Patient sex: F
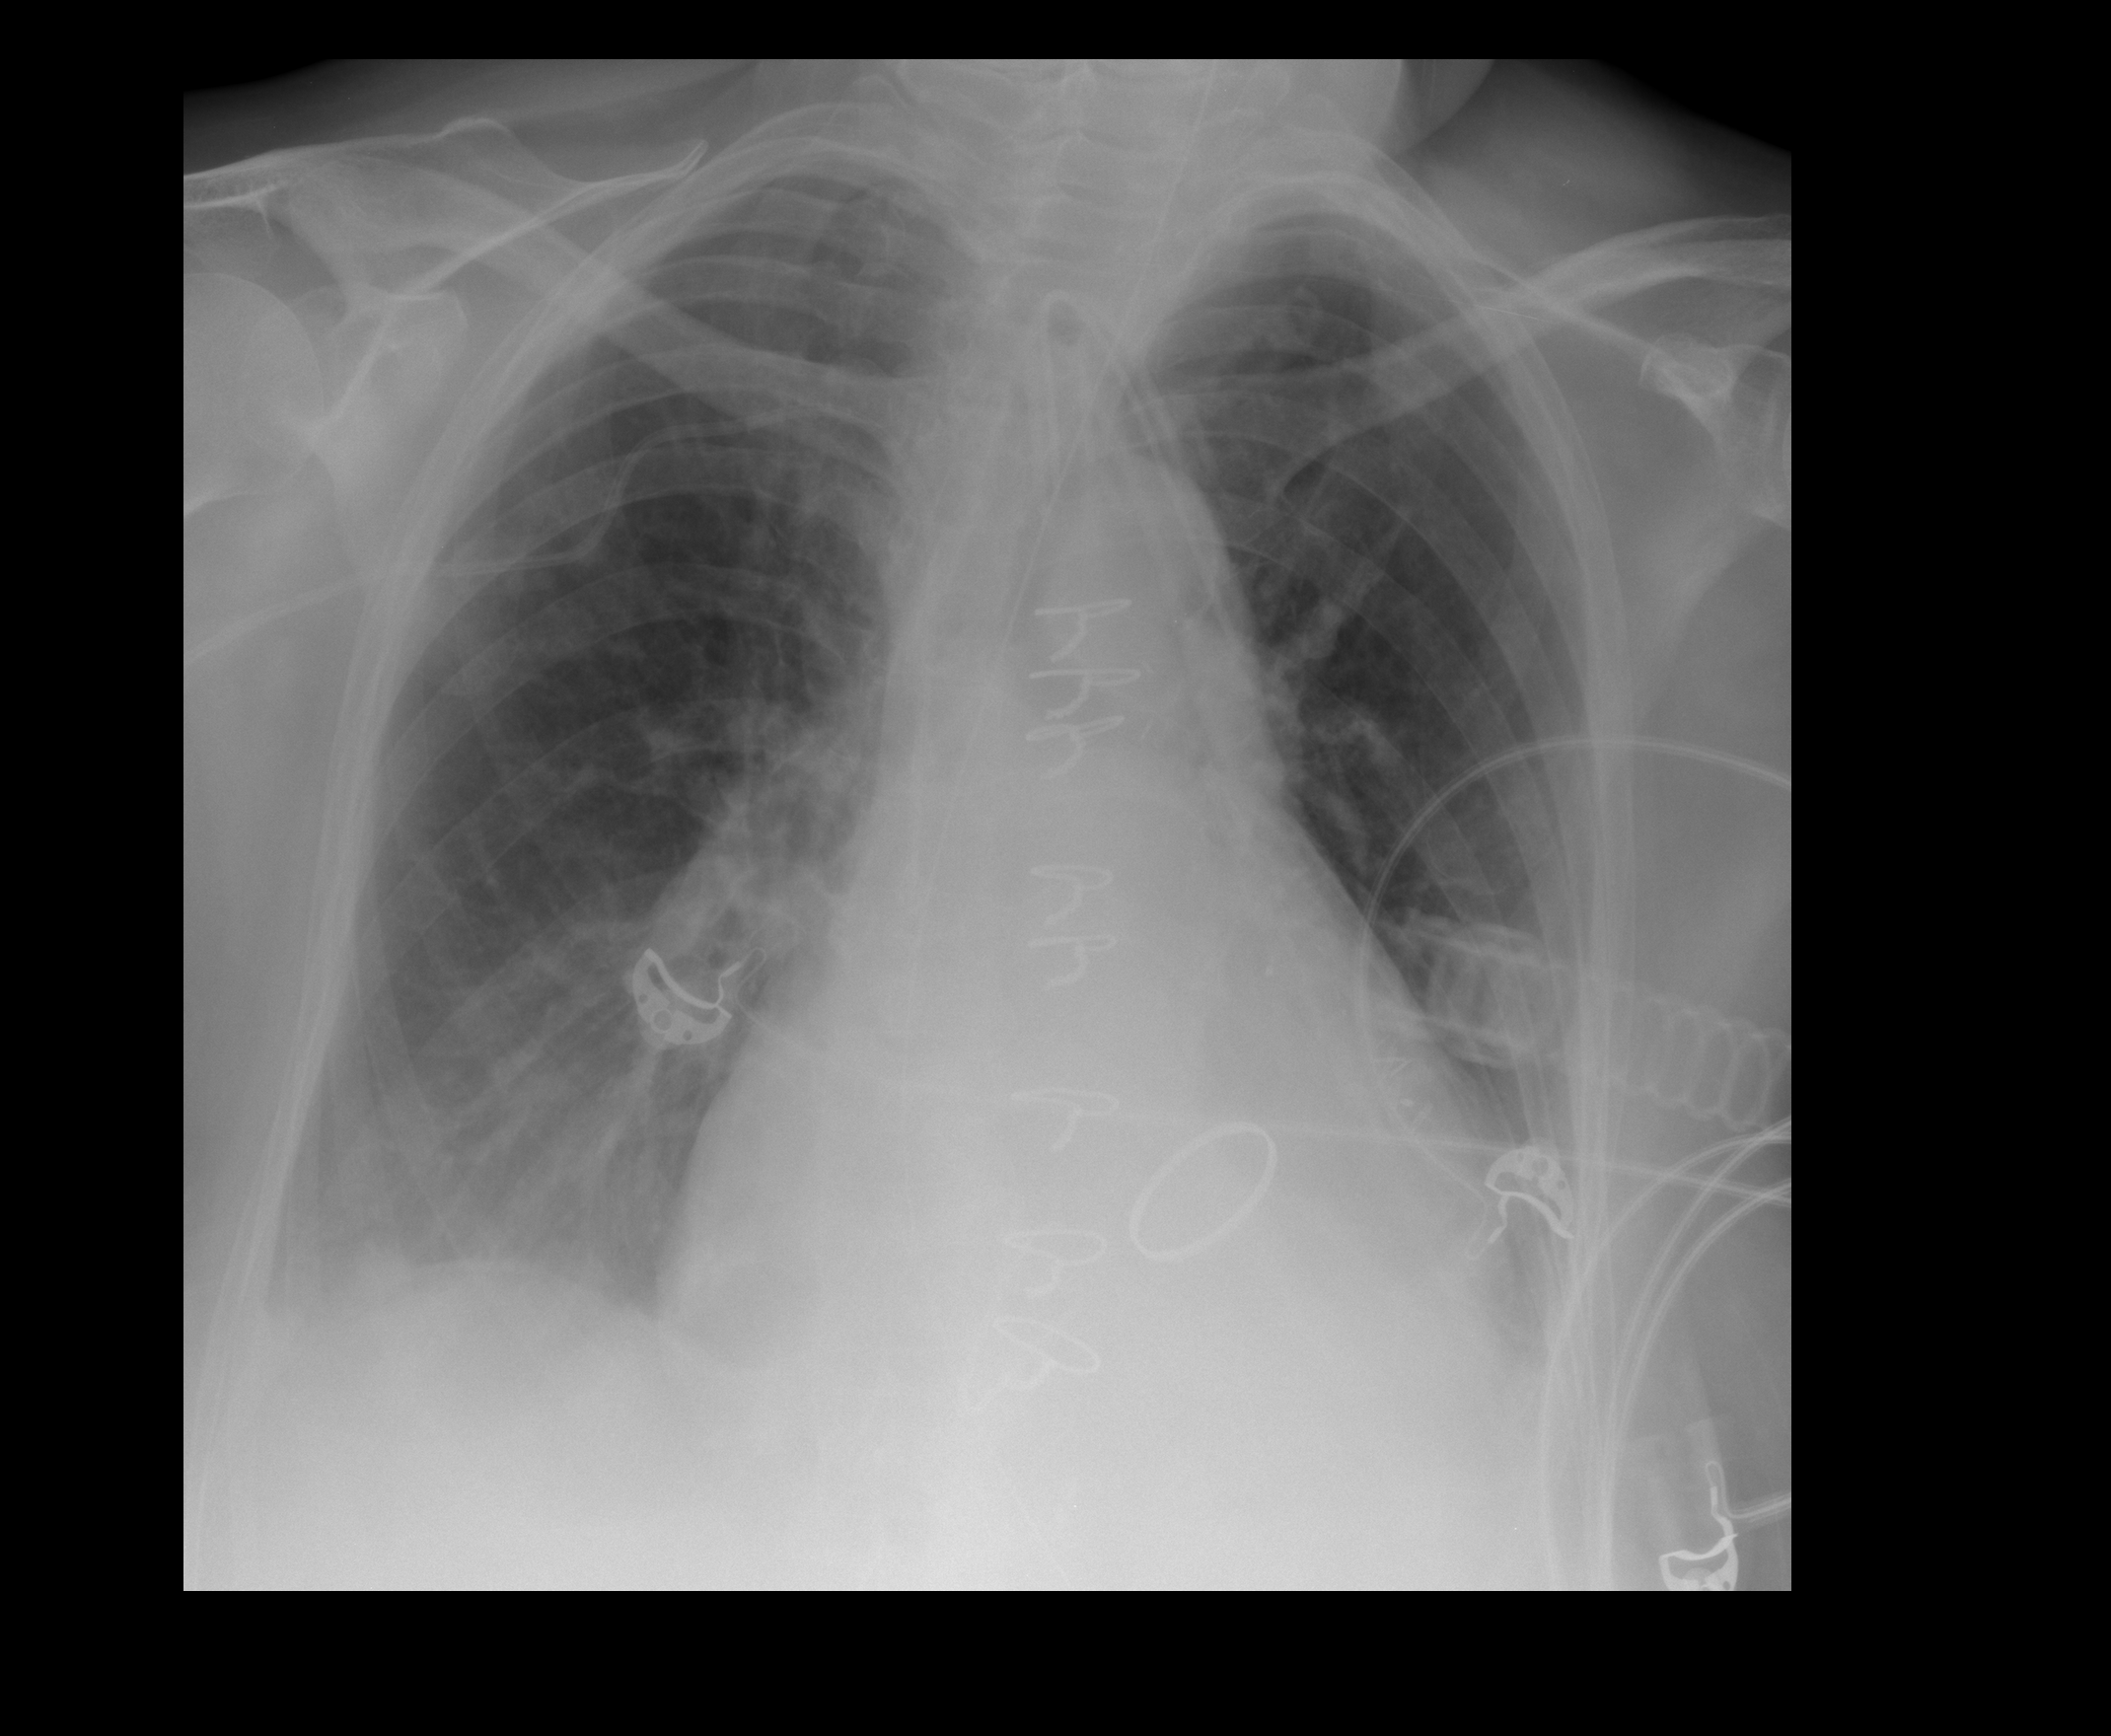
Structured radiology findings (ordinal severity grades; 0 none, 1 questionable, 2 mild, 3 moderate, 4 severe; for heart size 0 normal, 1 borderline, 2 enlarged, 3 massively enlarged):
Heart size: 2
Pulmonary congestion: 2
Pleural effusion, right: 1
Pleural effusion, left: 2
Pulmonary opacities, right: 2
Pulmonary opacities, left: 0
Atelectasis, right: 2
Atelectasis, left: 2